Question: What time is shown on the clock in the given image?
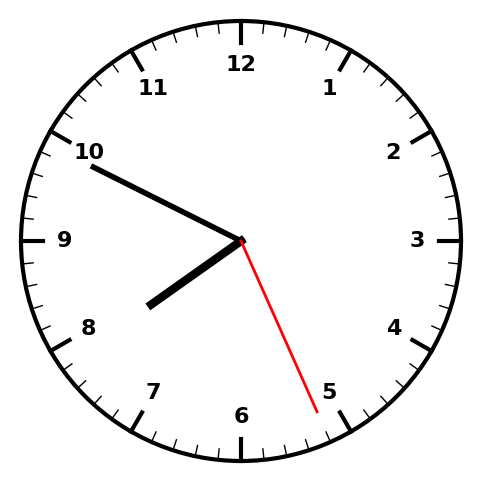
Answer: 07:49:26